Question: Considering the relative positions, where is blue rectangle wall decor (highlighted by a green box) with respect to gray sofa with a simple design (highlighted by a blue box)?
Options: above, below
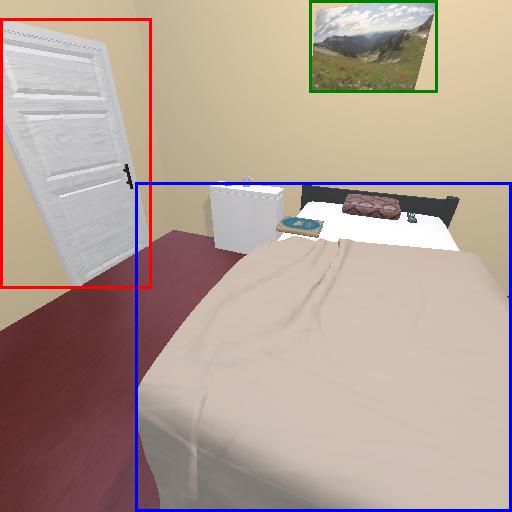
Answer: above